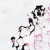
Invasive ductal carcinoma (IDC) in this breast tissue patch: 0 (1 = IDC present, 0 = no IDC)